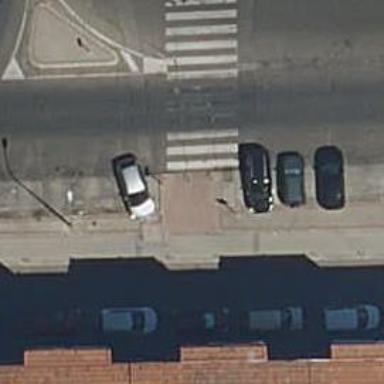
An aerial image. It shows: Kerb serving as barrier.